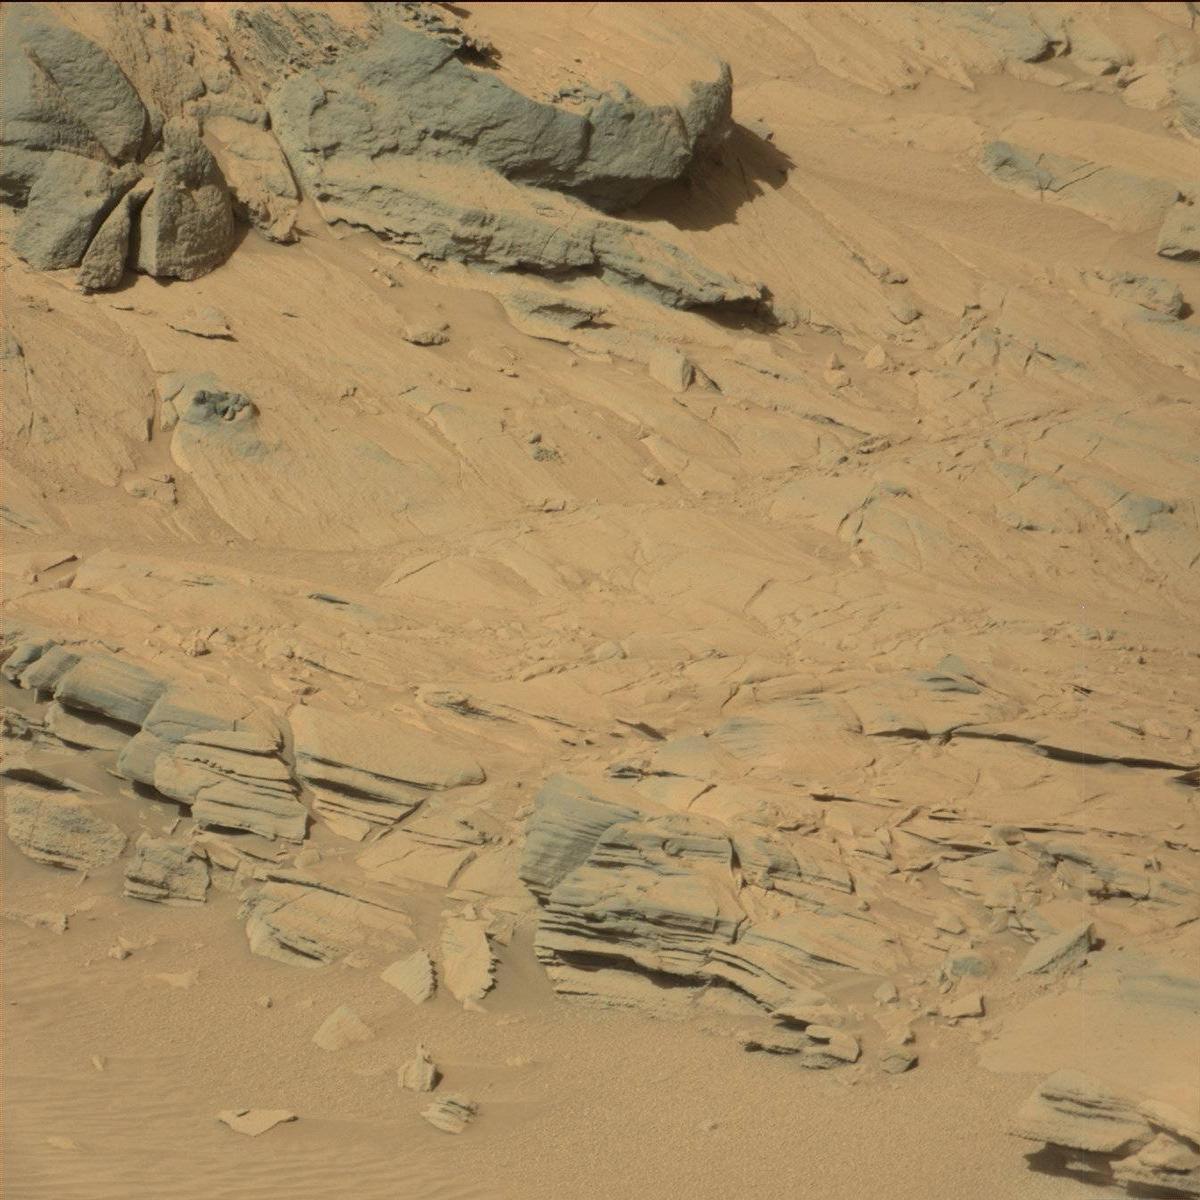
Terrain classes present: Bedrock, Sand / Soil